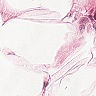
Metastatic tissue present: no